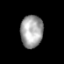
Tissue: prostate
Cell type: T cells
Senescence score: 0.3349
Nuclear area (px): 708
Mean DAPI intensity: 163.684